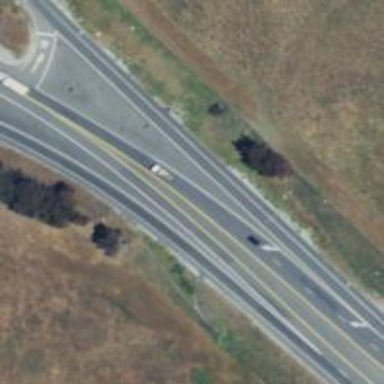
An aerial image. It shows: This image shows trunk highway that functions as expressway.